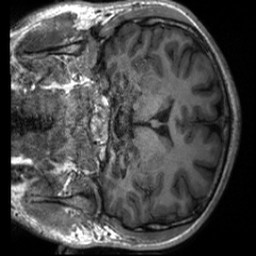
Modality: T1w
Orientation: coronal
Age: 22
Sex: male
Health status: healthy
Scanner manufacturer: siemens
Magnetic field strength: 3 T
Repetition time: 2 s
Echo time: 0.00232 s